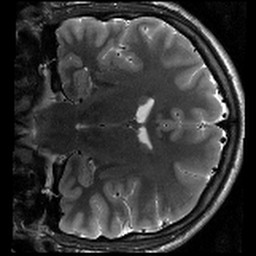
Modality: T2w
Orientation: coronal
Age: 23
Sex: male
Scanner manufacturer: siemens
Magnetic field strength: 3 T
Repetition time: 8.02 s
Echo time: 0.08 s